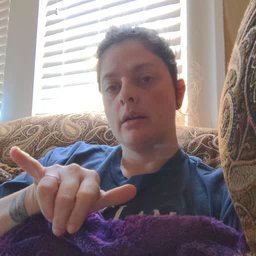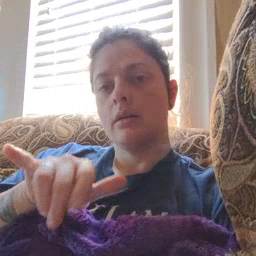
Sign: bad